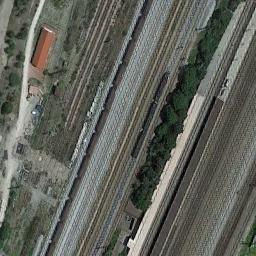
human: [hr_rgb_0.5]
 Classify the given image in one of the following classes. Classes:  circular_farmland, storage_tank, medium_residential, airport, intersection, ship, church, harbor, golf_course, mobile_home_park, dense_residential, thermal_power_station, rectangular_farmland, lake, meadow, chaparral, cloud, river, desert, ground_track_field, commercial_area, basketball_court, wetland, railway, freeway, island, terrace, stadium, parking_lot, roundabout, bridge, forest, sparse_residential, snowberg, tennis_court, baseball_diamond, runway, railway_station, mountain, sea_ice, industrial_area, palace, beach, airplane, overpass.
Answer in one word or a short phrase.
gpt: railway